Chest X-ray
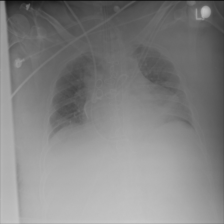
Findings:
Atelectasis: negative
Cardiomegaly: negative
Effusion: negative
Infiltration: negative
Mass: negative
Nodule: negative
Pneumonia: negative
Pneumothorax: negative
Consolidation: negative
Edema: negative
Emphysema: negative
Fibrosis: negative
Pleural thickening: negative
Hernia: negative